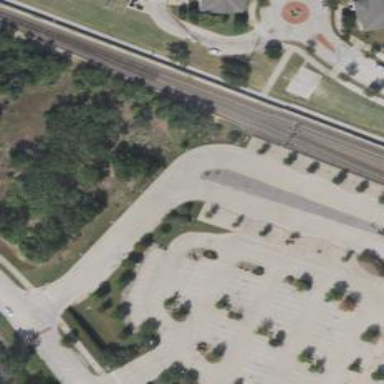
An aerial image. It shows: Busway road.